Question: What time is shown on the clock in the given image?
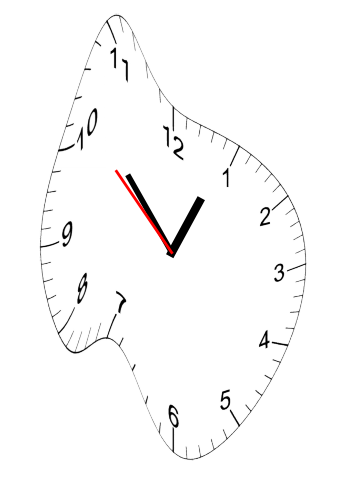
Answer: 12:52:52